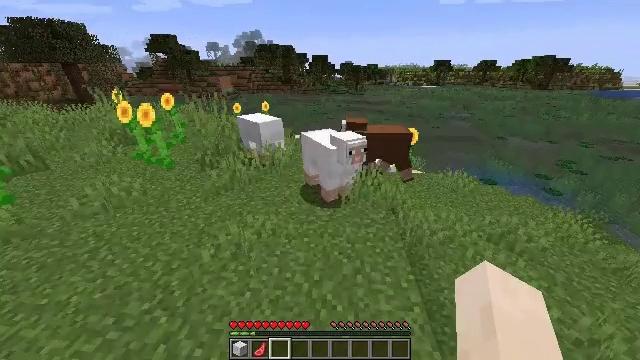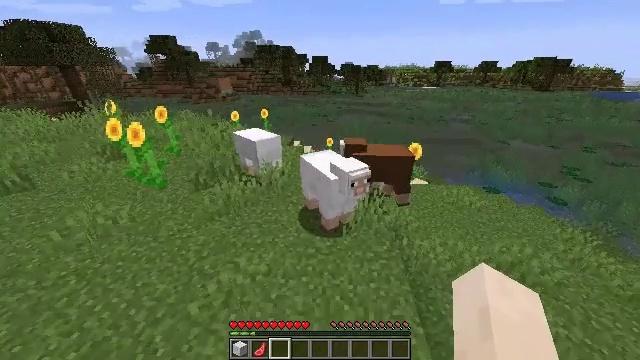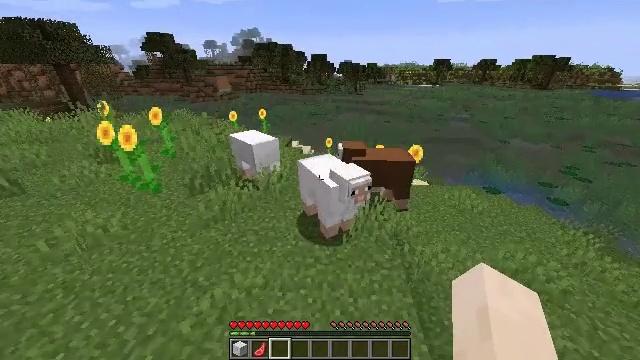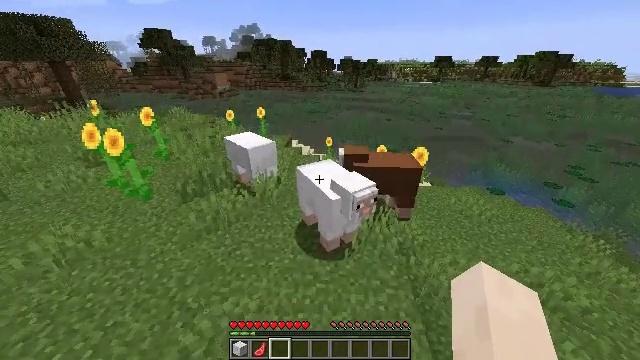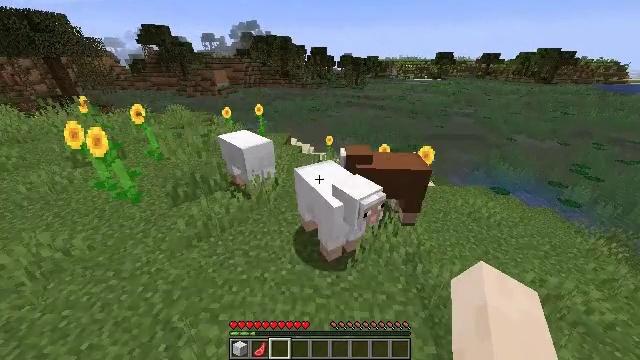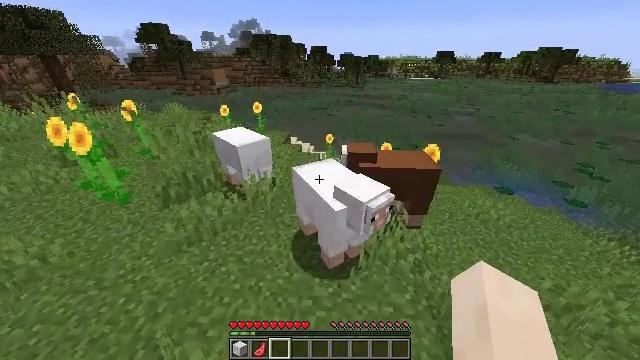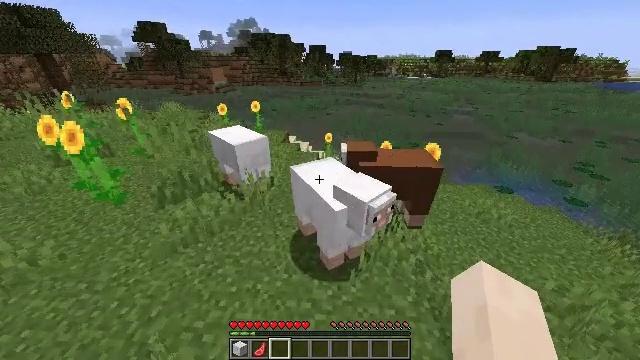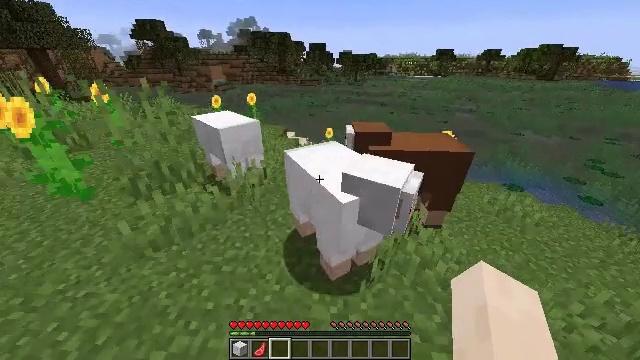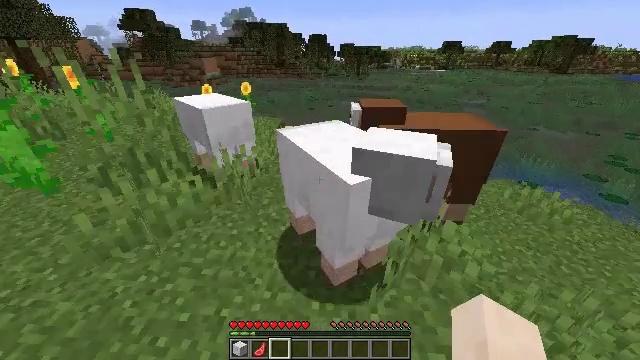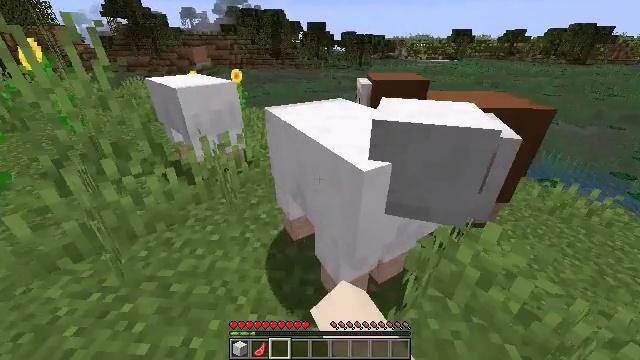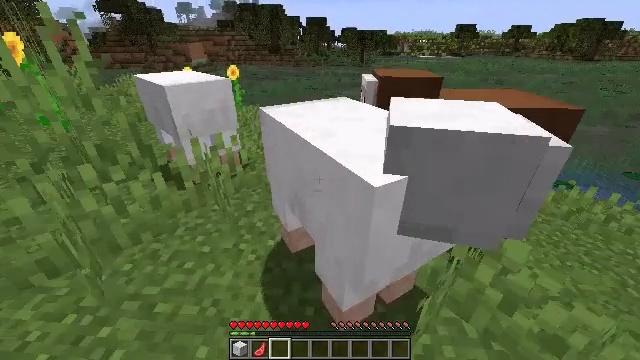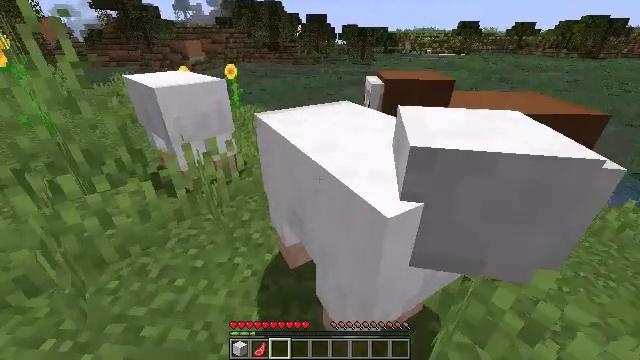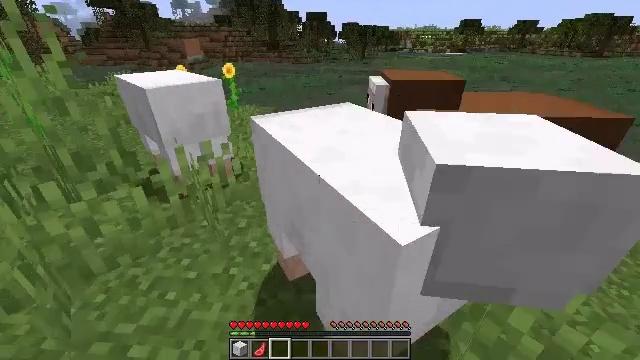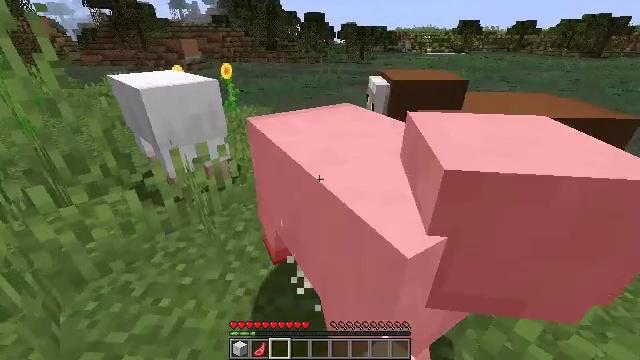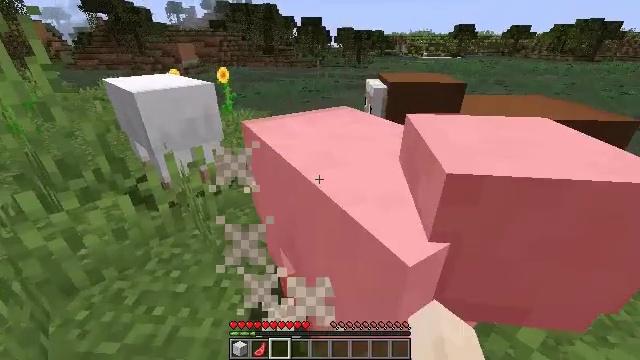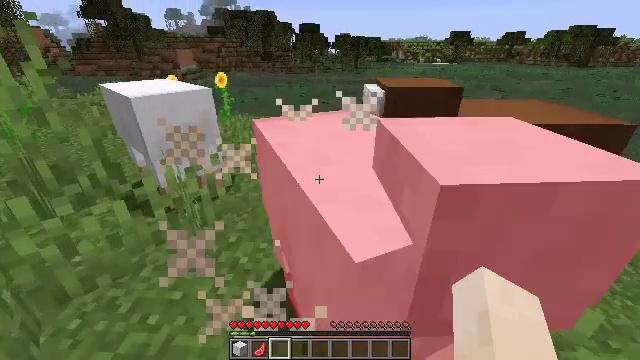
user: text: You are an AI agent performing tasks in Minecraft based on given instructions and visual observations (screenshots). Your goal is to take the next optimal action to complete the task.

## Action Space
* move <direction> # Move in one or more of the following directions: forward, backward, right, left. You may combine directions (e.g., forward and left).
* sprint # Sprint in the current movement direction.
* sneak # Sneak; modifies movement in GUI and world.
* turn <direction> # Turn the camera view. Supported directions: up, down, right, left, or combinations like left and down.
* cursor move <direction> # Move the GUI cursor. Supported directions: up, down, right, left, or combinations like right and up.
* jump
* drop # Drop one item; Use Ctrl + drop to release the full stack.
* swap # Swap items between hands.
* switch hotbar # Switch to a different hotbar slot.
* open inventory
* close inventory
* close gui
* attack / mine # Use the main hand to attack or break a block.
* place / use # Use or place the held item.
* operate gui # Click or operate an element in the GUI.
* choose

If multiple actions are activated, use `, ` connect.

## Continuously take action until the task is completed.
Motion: motion action
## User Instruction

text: Retrieve sunflower in your inventory.
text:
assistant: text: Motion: move forward, jump
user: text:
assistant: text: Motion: move forward, jump
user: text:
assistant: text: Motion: move forward
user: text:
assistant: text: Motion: move forward
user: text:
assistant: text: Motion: move forward
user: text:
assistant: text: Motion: move forward
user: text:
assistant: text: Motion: no_op
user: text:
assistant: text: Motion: attack / mine
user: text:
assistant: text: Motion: attack / mine
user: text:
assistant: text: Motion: attack / mine
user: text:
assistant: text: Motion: no_op
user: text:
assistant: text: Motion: no_op
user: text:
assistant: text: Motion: no_op
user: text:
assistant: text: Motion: no_op
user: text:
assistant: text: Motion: turn up
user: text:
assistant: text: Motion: turn up
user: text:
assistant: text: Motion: turn up
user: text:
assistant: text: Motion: move forward
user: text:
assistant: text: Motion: move forward, turn left
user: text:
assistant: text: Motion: move forward, turn left, jump
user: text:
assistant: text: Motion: move forward, turn left, jump
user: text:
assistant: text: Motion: move forward, turn left, jump
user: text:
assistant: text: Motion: move forward, turn left and up, jump
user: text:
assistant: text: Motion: move forward, jump
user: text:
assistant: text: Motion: move forward, turn right and down, attack / mine
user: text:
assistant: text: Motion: move forward, turn right and down, attack / mine
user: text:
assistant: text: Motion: move forward, turn right and down, attack / mine
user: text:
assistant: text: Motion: turn right and down, attack / mine
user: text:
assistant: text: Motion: turn right
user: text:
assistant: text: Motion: no_op